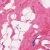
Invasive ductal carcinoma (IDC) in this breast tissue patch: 0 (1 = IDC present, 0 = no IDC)